Question: I need to have a textbox (sort of) where the user can enter text and drop "tags" in ir from a list.
So, for example you can end having: "This is a <<>> and this is not."
What I need to achieve is that the tag, being part of the text, shouldn't be modified, just deleted. The tag should have a certain styling like a green pill or something (like Gmail labels for instance). I mean, I can implement the text conversin of what the user droped into the textbox, but this can then be modified.
This is a WinForms application in .NET 2.0 or higher.

The problem I'm facing is that the "Diagnosis" textbox should handle text and the droped green labels. Obviously this is not a normal textbox... so I can imagine how to handle user text input and the labels. I have seen this in some expression editors over there where once the label is placed you cannot edit its text just deleting it (it behaves like a single character).
Thanks in advance!
If you know about this for ASP.NET MVC is also appreciated as a WebUI is closer too.
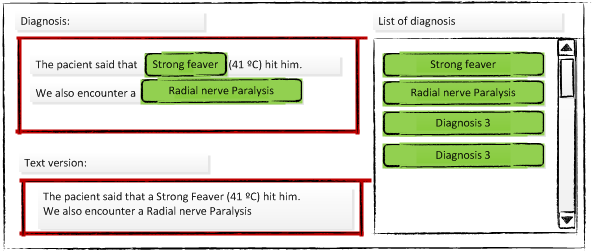
Answer: For the web part you could use several javascript-libraries to archive the drag-drop part.
For example, for JQueryUI, look at this: <URL>.
Have fun with WinForms :P